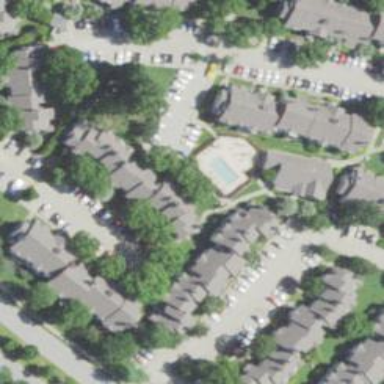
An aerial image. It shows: Residential building.